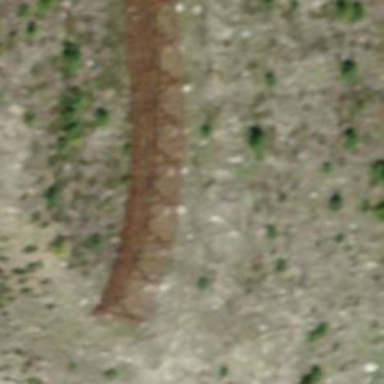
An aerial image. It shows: Structure designed for avalanche protection.